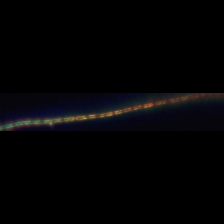
Taxon: Leptocylindrus
Group: Diatoms